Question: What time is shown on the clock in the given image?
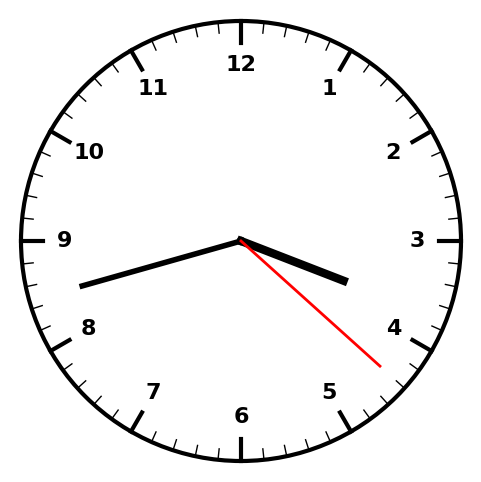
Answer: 03:42:22